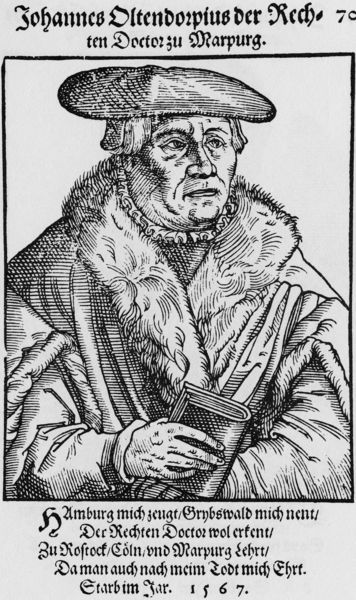
Titel: Bildnis des Johann Oldendorp
Künstler: Tobias Stimmer
Institution: (Seriendruck)
Schlagwörter: hand, mann, umhang, weiß, sitzen, finger, grau, hut, mund, nase, schwarz, stirn, zeichnung, blick, schal, alt, jacke, kappe, mütze, richter, arme, augen, bibel, falten, gesicht, johannes, kragen, pelz, rahmen, ärmel, bildnis, hals, hände, portrait, porträt, gewand, haare, halbfigur, mantel, reich, spitzen, kinn, locken, fell, holzschnitt, schrift, alter mann, grafik, graphik, rand, inschrift, deutsch, faltenwurf, rüschen, oberkörper, buch, linie, druck, radierung, stich, barrett, schwarzweiß, text, krause, buchseite, barett, pelzkragen, mittelalter, mönch, luther, gelehrter, kupferstich, forschung, doktor, schwaz, kauffmann, anwalt, köln, hamburg, epitaph, straffur, reformation, humanist, marburg, martin luther, stimmer, tobias, schaube, falen, jurist, recht, doctor, gelehrtenbildnis, mützee, oltendorpius, mantelkragen, verbittert, rostock, bmann, g, marthin luther, 1567, 16. jahrhdt holzschnitt eines rechtsgelehrten, doctor zu marpurg, marpurg, oltendorp, johannes oltendorpius